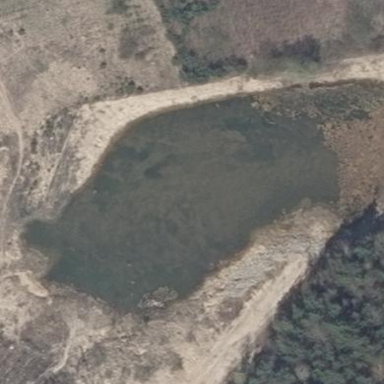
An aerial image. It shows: Lake with natural water.